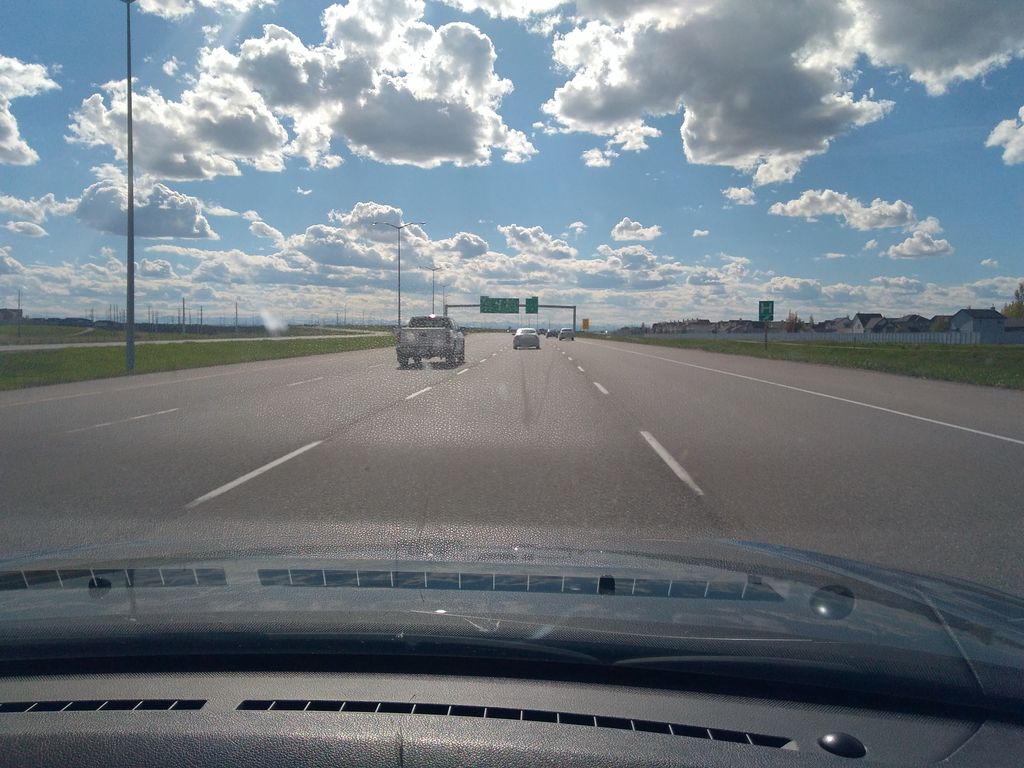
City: calgary